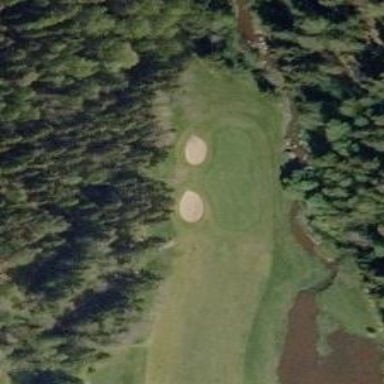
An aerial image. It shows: Golf hole.